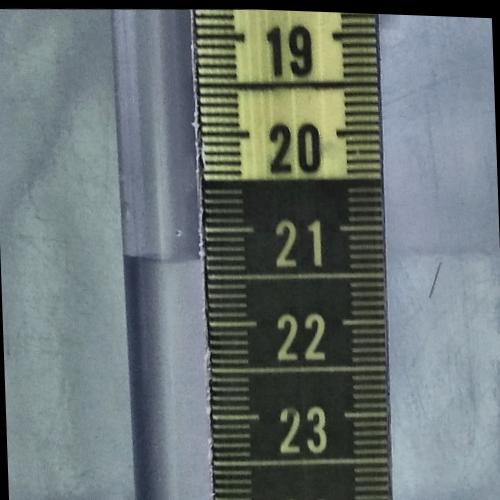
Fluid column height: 21.3 cm